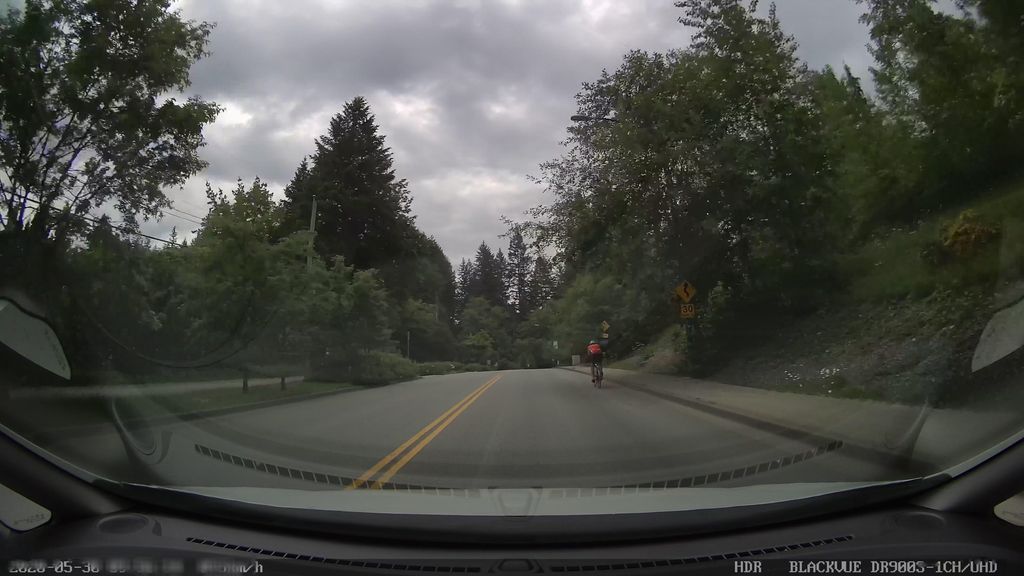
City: vancouver